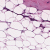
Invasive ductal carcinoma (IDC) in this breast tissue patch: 0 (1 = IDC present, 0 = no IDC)